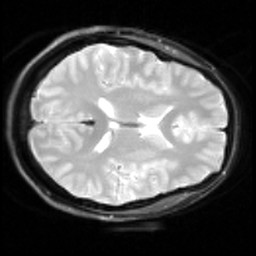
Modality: inplaneT2
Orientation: axial
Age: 27
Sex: female
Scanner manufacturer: siemens
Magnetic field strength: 2.894 T
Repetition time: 5 s
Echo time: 0.033 s